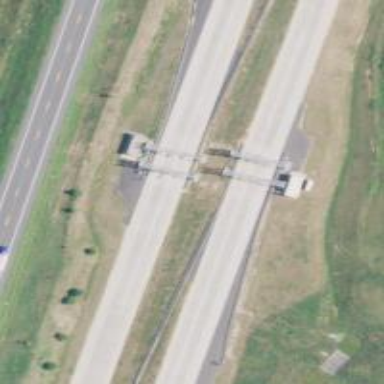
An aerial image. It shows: Toll gantry on the road.